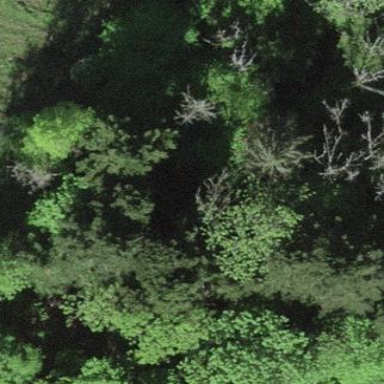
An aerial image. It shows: Forest with mixture of leaf types and cycles.